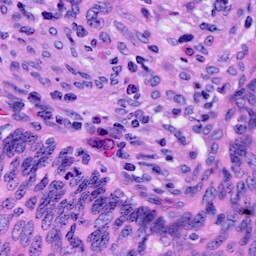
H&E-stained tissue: Cervix